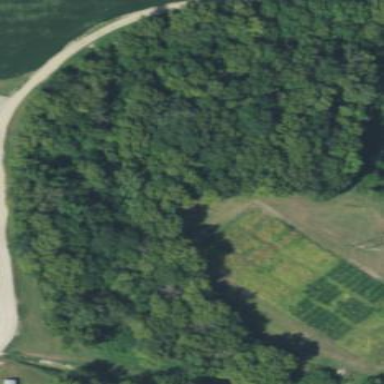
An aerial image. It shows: Beautiful woodland area.